Question: I connect my phone to Android Studio and code. I want to record my phone screen. I saw <URL> but that button is disabled in my Android Studio. I can capture screens but can't record. Can someone help me with this?

This is how it is there in my Android studio. The button is disabled
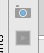
Answer: Maybe your device does not support the screen recorder, there are many devices which does not support screen recorder thus this is device issue. If you want to record your app screen then simply run the app on android emulator or on genymotion and start your desktop screen recorder and adjust the desktop screen to fit emulator. There are many screen recorder for PC but i prefer cam studio 8.
Thanks